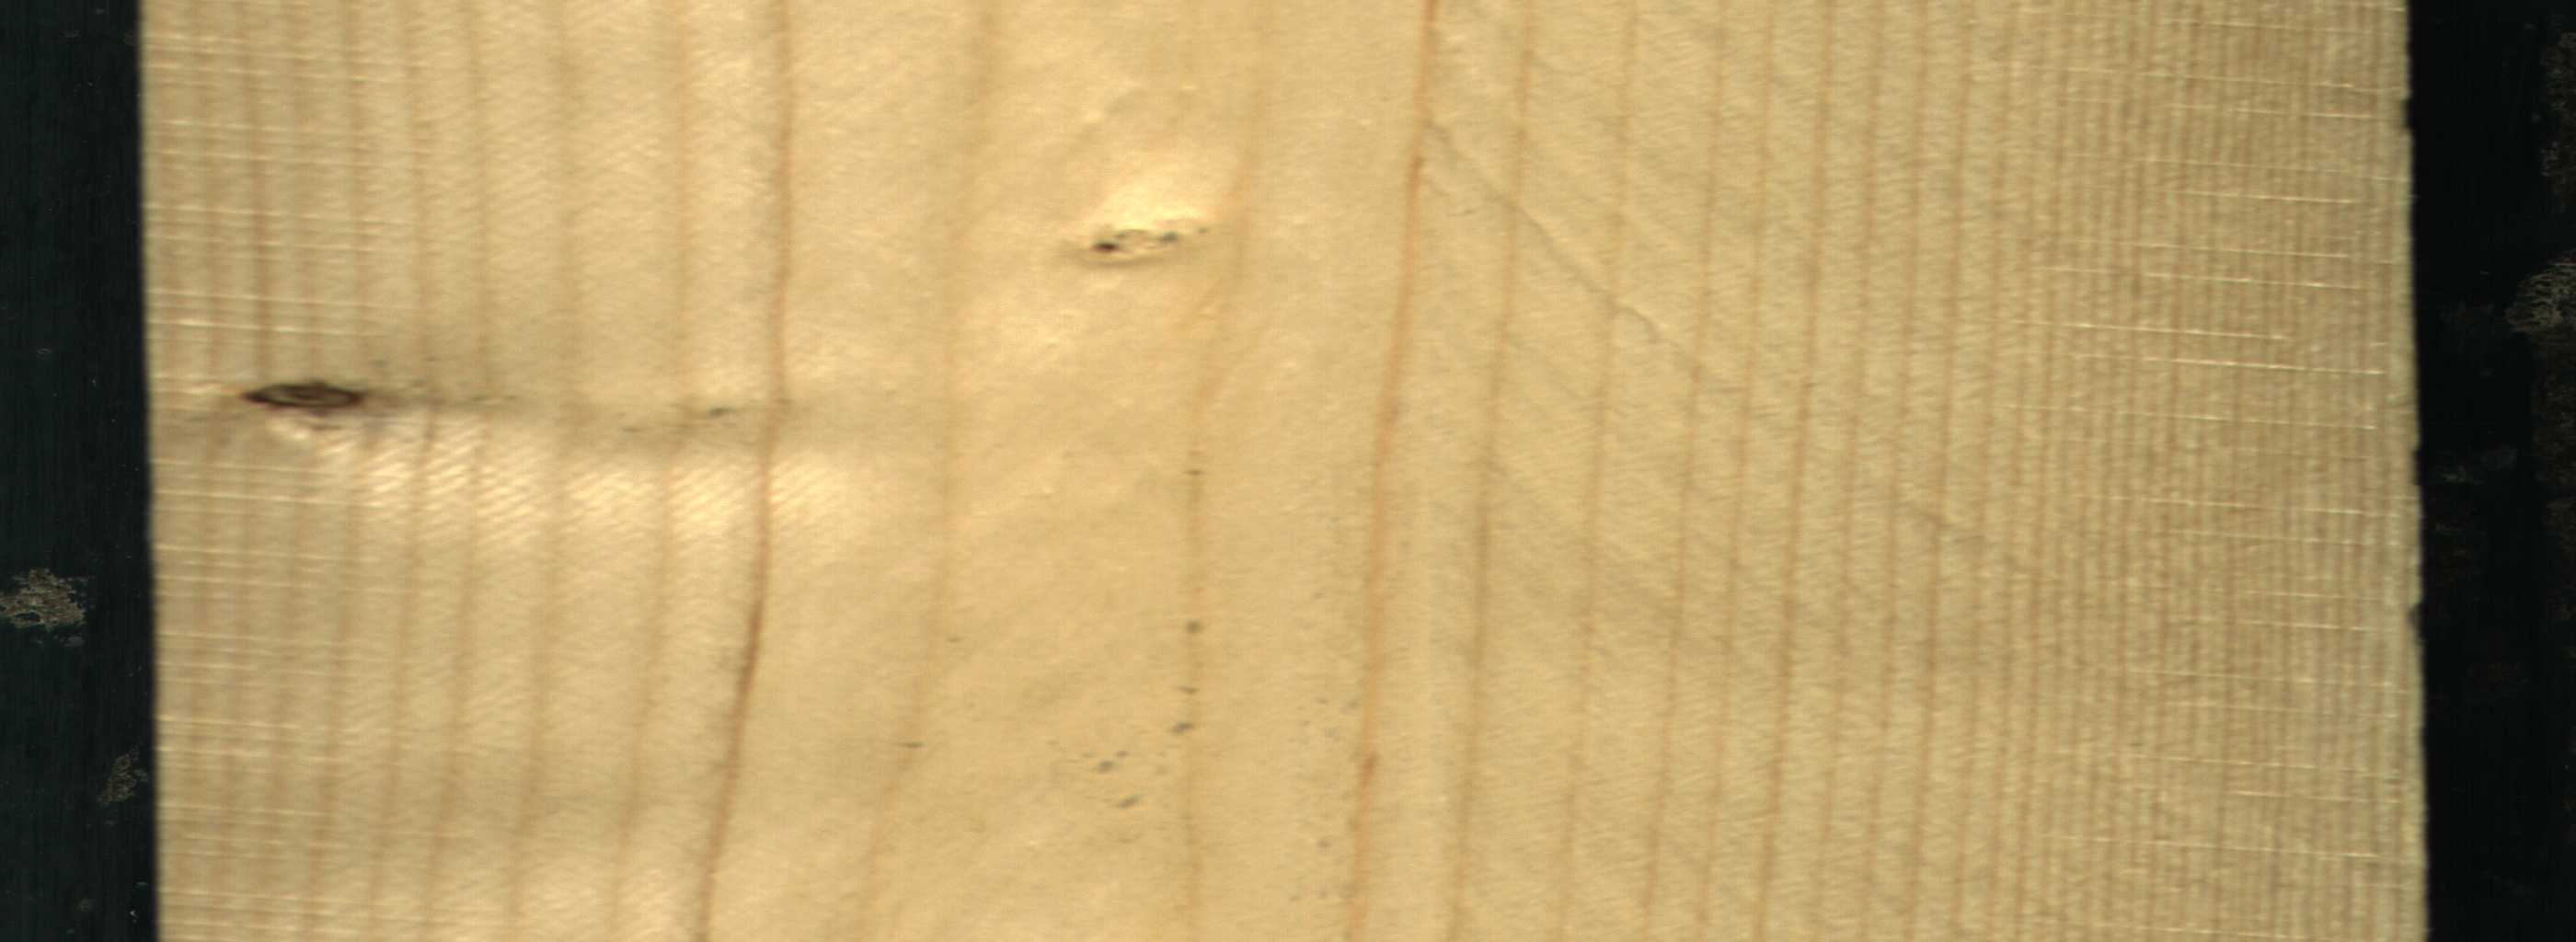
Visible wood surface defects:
Dead_Knot